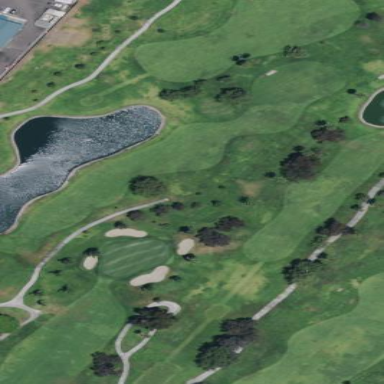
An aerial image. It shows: Lush grass fairway on golf course.